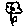
Label: flower